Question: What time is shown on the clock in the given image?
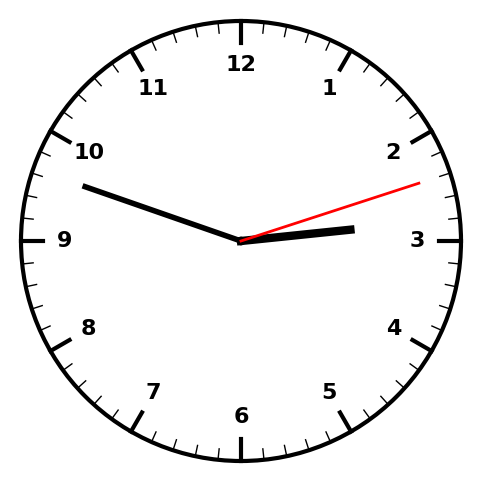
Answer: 02:48:12